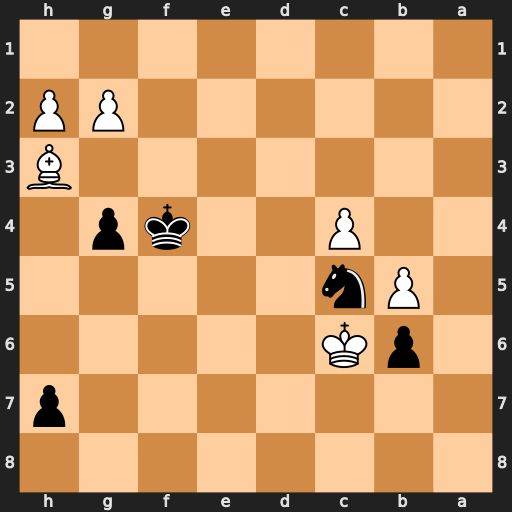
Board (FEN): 8/7p/1pK5/1Pn5/2P2kp1/7B/6PP/8
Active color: b
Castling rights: -
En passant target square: -
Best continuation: gxh3 g3+ Ke5 Kxb6 Kd6